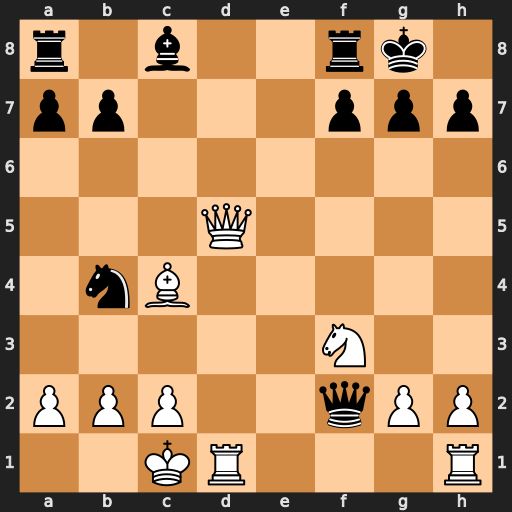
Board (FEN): r1b2rk1/pp3ppp/8/3Q4/1nB5/5N2/PPP2qPP/2KR3R
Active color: w
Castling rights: -
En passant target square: -
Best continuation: Qxf7+ Rxf7 Rd8#